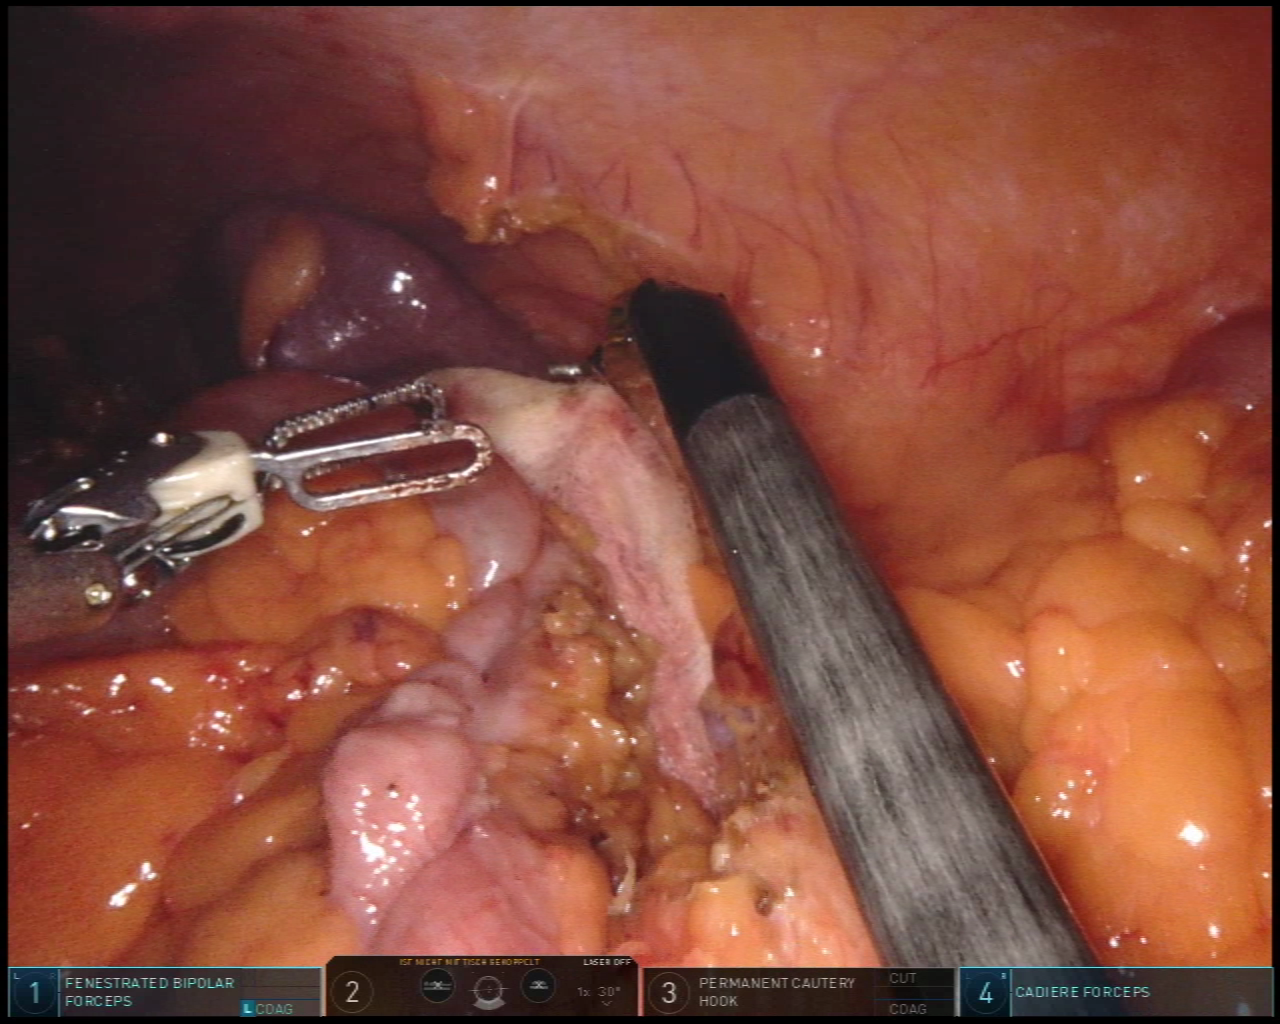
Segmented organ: abdominal_wall
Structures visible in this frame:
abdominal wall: yes
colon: yes
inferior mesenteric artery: no
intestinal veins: no
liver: no
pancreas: no
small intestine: no
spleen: yes
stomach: no
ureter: no
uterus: no
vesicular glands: no